Field crop: maize
Growth stage: 2
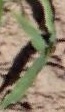
Species: maize